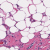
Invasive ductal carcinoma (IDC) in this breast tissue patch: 0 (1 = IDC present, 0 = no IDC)